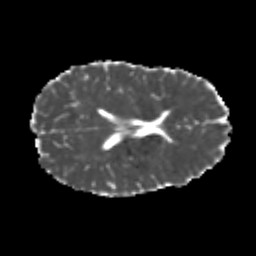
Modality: MD
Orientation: axial
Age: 22
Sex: male
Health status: healthy
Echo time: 0.074 s